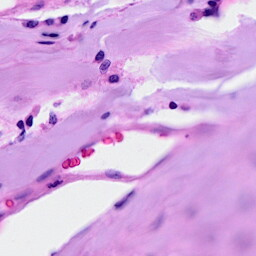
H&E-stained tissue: Breast